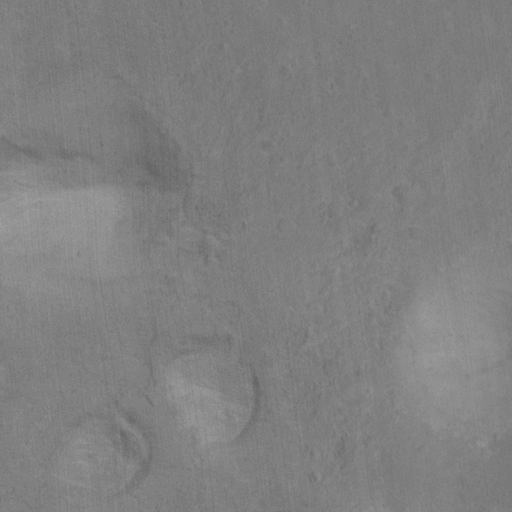
Objects detected: cone, cone, cone, cone